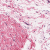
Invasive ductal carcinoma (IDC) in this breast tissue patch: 0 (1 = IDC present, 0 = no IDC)